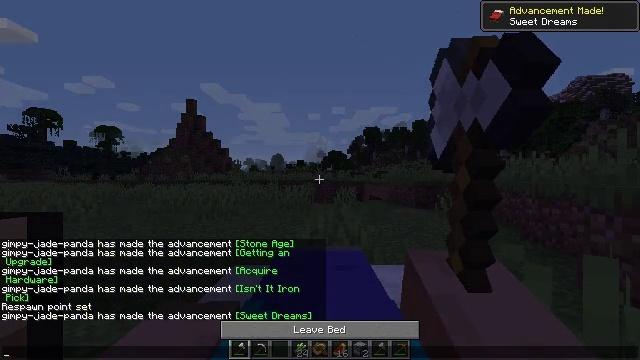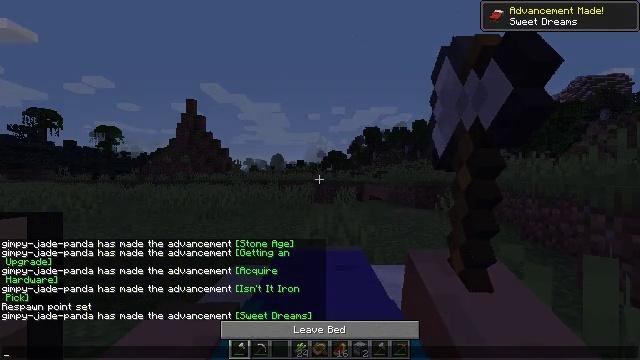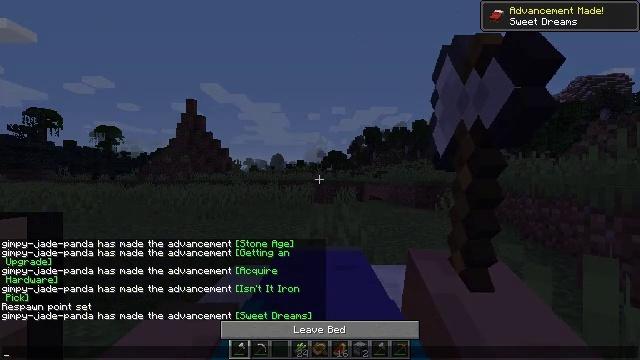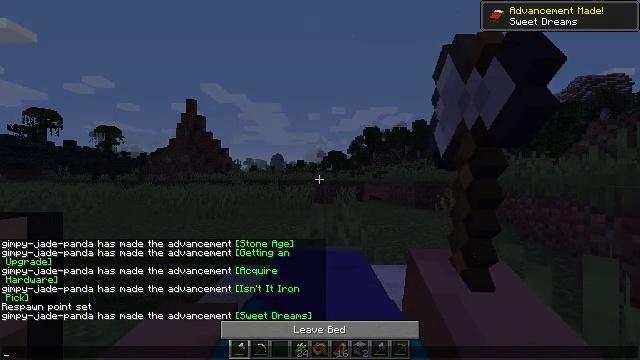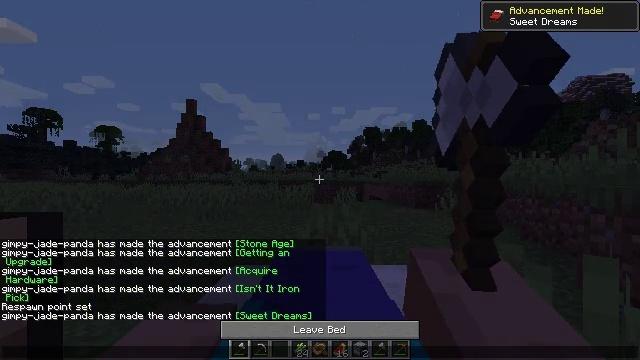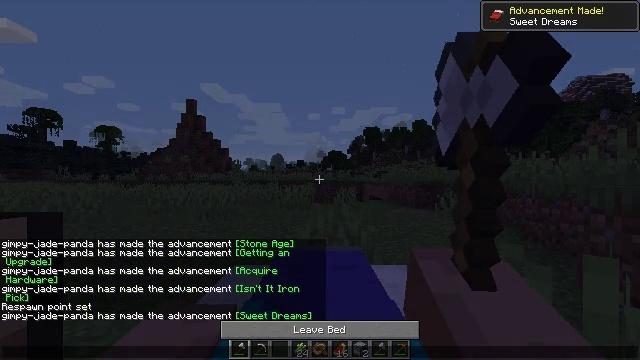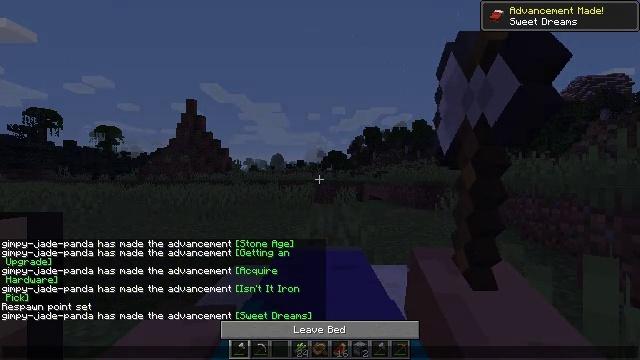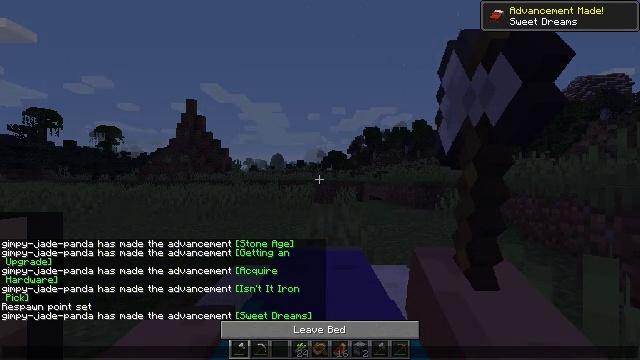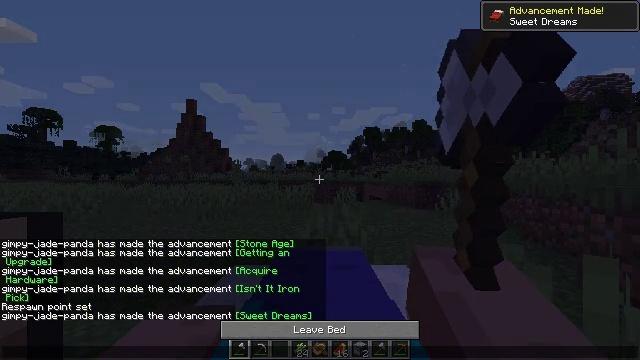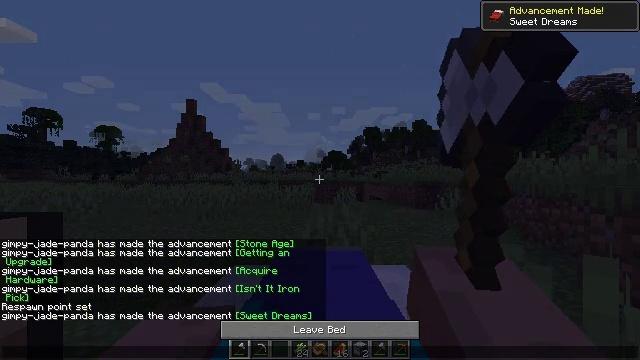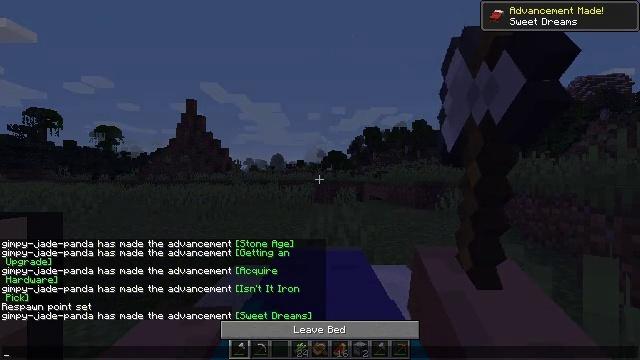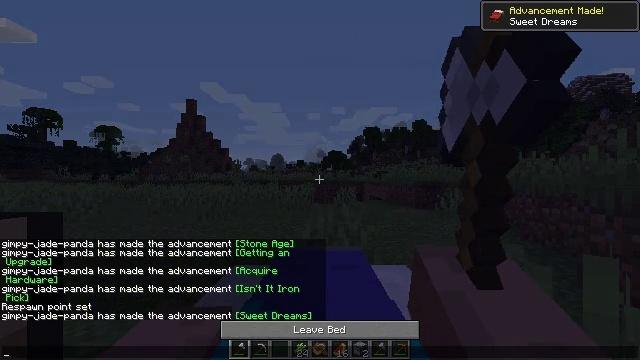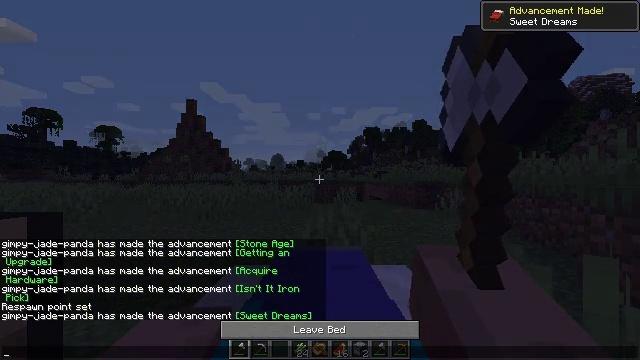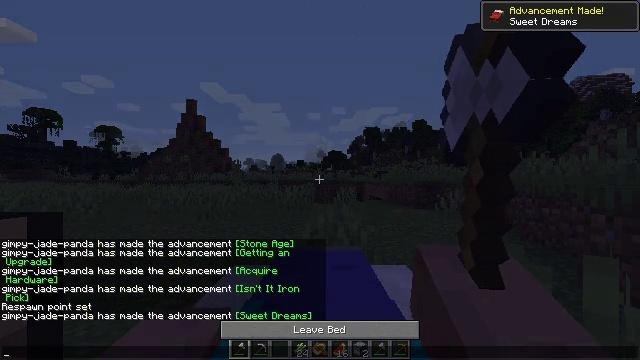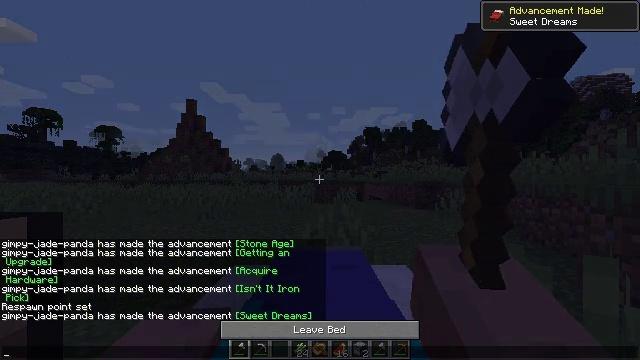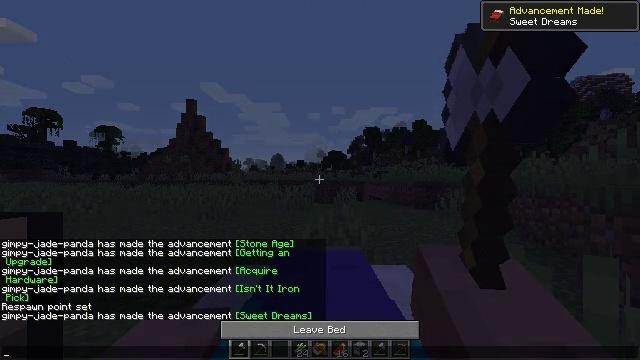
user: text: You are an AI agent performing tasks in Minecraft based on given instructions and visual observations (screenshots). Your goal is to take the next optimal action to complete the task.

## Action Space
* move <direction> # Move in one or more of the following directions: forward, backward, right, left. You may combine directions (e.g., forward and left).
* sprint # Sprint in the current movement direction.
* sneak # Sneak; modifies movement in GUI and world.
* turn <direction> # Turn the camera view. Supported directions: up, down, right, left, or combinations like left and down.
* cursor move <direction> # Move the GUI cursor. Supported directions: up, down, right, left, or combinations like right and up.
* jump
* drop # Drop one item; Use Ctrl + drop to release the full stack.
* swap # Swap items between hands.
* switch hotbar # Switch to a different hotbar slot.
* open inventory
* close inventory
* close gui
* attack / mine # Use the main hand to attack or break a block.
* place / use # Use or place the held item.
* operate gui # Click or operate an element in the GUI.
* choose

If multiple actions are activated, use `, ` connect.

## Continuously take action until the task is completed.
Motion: motion action
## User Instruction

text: Retrieve the white bed for later use.
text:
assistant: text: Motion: no_op
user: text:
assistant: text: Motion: no_op
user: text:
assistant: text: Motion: no_op
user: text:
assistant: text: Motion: no_op
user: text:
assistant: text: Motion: no_op
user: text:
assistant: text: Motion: no_op
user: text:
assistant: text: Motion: no_op
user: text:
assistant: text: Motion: no_op
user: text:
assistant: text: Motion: no_op
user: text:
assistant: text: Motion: no_op
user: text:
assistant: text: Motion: no_op
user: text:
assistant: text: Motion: no_op
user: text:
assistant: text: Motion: no_op
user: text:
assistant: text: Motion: no_op
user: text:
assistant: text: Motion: no_op
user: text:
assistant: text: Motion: no_op
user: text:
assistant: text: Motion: no_op
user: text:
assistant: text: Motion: no_op
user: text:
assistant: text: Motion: no_op
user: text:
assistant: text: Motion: no_op
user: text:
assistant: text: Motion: no_op
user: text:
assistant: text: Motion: no_op
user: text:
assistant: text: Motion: no_op
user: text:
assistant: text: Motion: no_op
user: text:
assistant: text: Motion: no_op
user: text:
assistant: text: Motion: no_op
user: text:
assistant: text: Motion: no_op
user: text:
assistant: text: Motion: no_op
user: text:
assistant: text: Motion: no_op
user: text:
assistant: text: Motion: no_op